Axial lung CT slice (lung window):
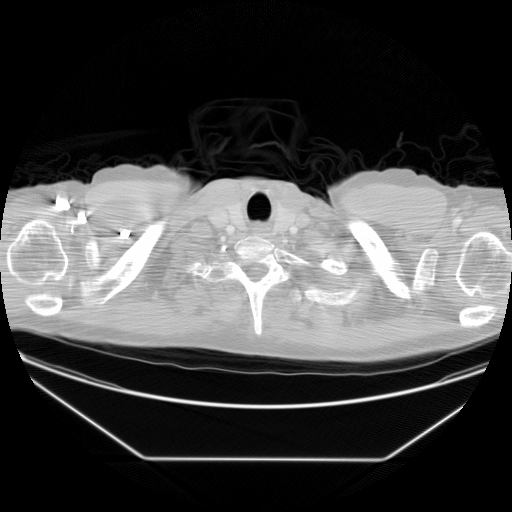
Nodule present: no